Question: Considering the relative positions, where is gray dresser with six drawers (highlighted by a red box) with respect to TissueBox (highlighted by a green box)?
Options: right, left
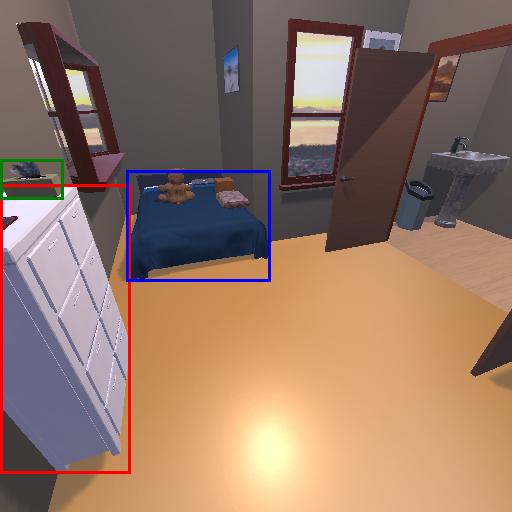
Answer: right